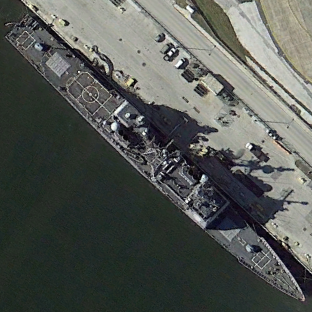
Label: cruiser